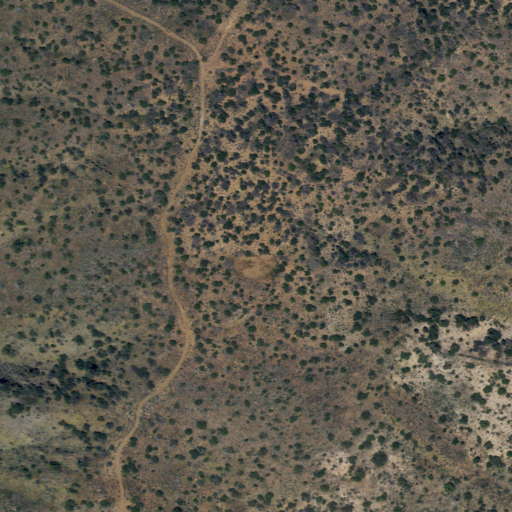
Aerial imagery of ridge(s) in California named Alimony Ridge containing grassland, open development, and shrub